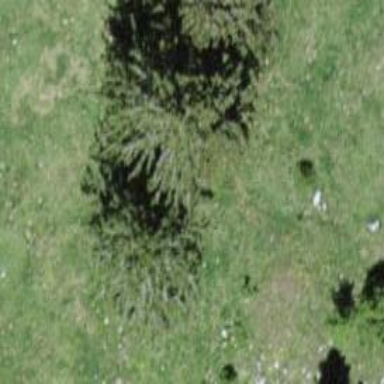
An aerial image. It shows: Needle-leaved tree in nature.